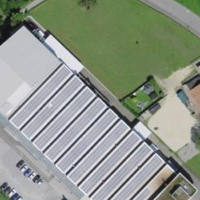
EUNIS habitat code: 54
Species observed at this site:
Corylus avellana